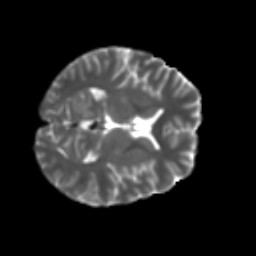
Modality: T2w
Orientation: axial
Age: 31
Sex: male
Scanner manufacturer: ge
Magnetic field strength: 3 T
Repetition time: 7.8 s
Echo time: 0.0606 s